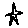
Label: star